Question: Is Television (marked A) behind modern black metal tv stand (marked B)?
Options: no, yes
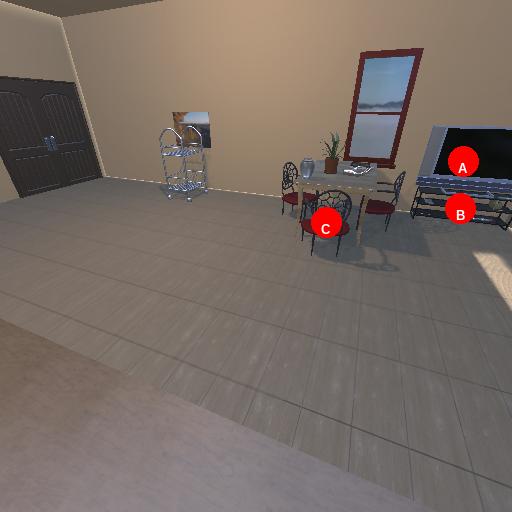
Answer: no